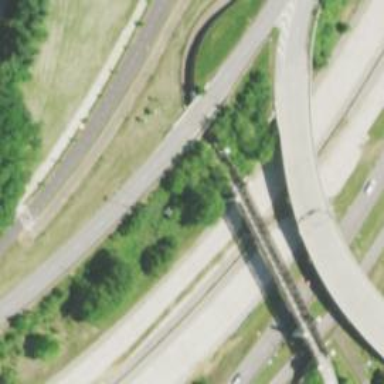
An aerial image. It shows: Bridge crossing over expressway trunk road.